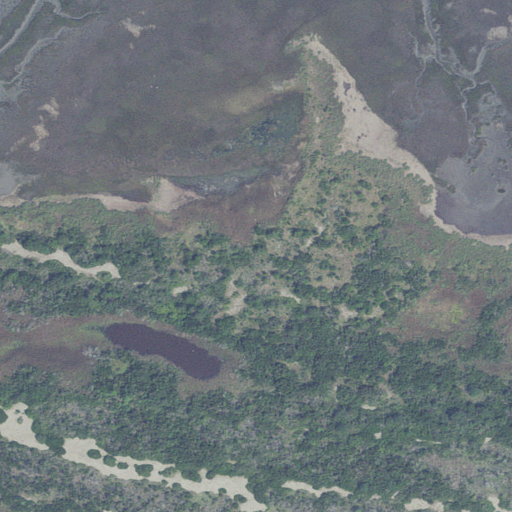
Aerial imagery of mountain in Virginia named The Isaacs containing herbaceous wetlands, woody wetlands, barren land, evergreen forest, open water, and mixed forest